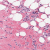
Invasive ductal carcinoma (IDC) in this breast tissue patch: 0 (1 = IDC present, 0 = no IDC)